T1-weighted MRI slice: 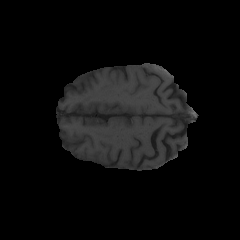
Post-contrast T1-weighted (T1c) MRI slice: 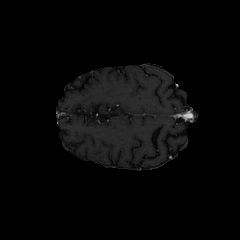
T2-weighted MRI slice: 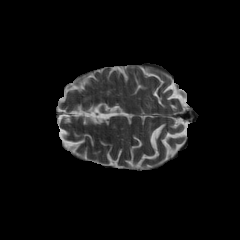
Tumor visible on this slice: no